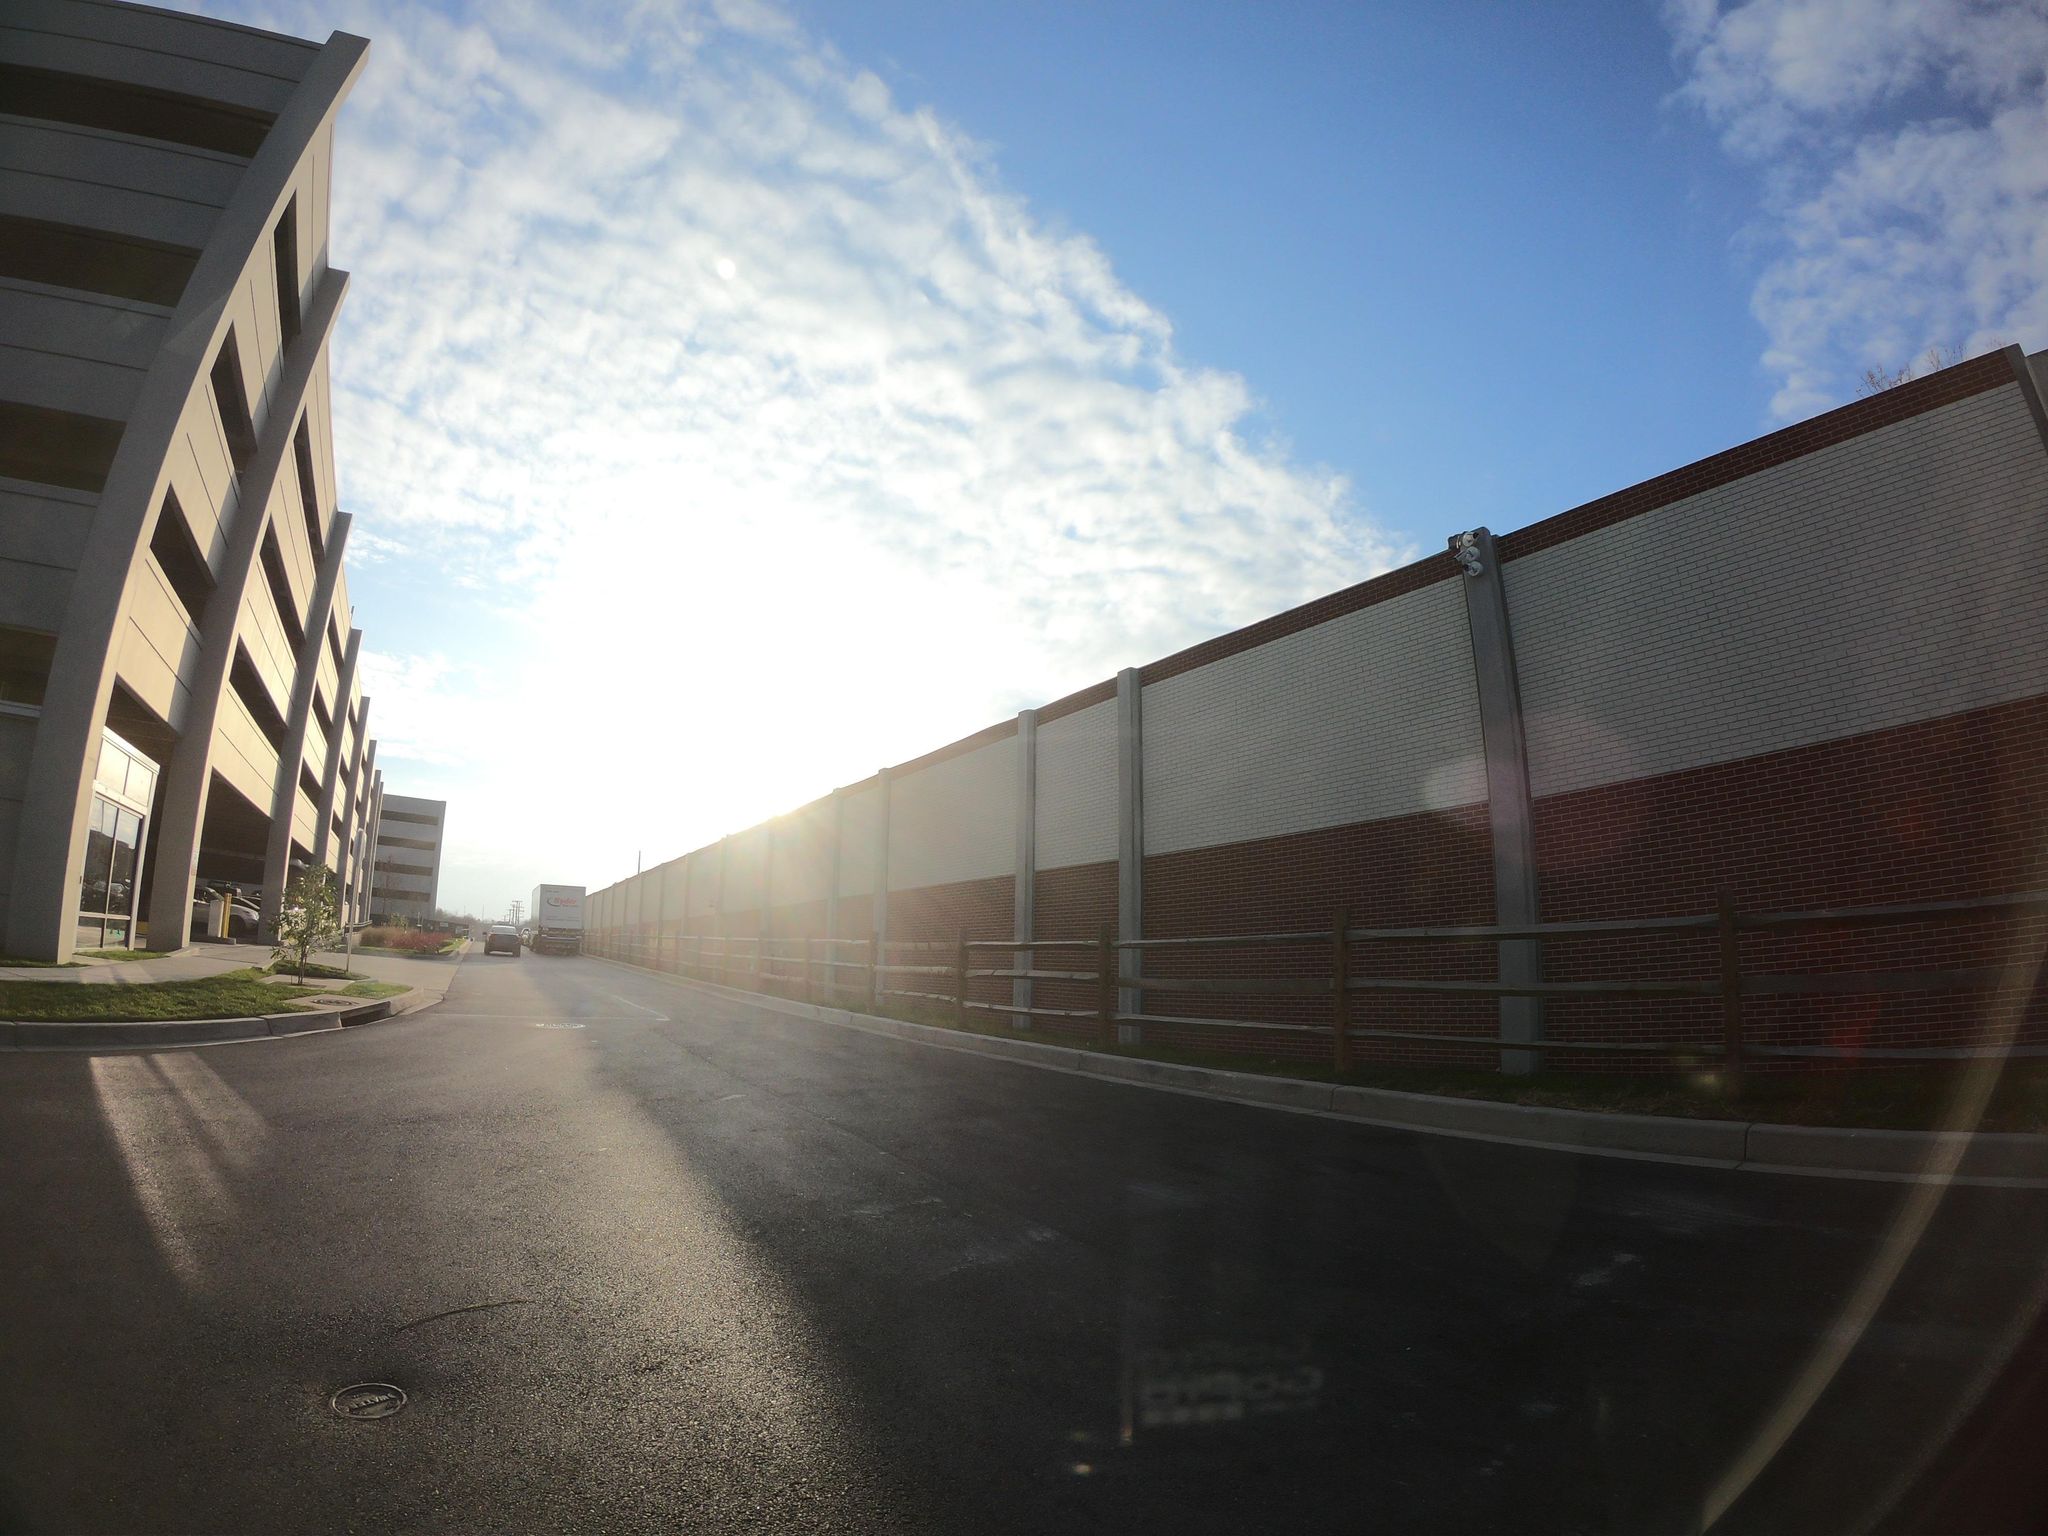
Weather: clear
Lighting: day
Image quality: good
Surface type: cycling surface
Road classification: residential
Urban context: suburban or peri-urban
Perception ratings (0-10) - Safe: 1.19, Lively: 2.41, Beautiful: 3.76, Boring: 9.01, Depressing: 6.86, Wealthy: 2.18